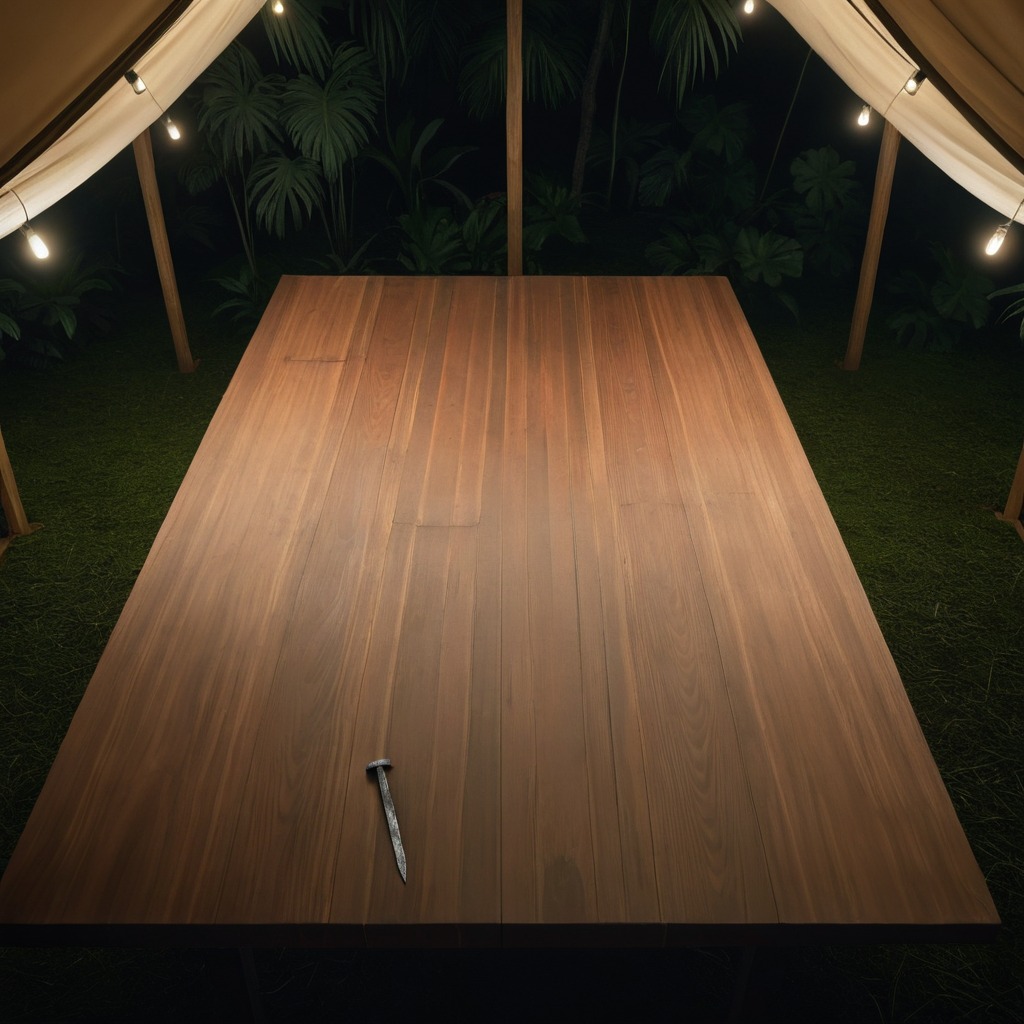
An iron nail is lying on a clean wooden table inside a jungle field workshop tent at night.